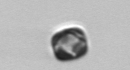
Label: Thalassiosira